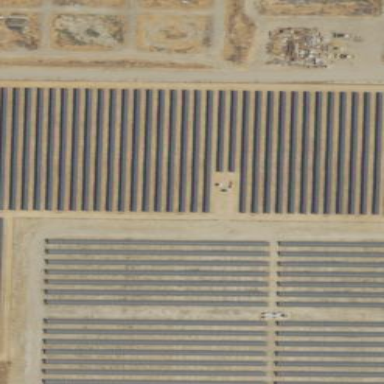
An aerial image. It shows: Solar power plant with photovoltaic technology generating electricity.